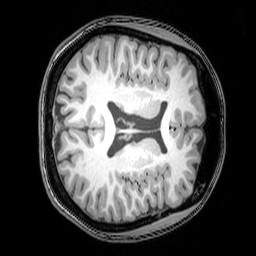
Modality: T1w
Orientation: axial
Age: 24
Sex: female
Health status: healthy
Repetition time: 0.081 s
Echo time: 0.037 s